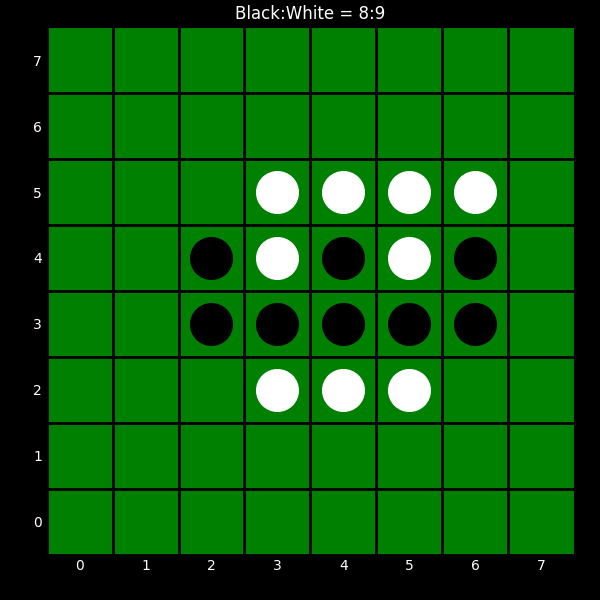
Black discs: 8
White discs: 9